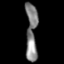
Tissue: skin
Cell type: Fibroblasts
Senescence score: 0.695
Nuclear area (px): 641
Mean DAPI intensity: 129.067